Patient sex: M
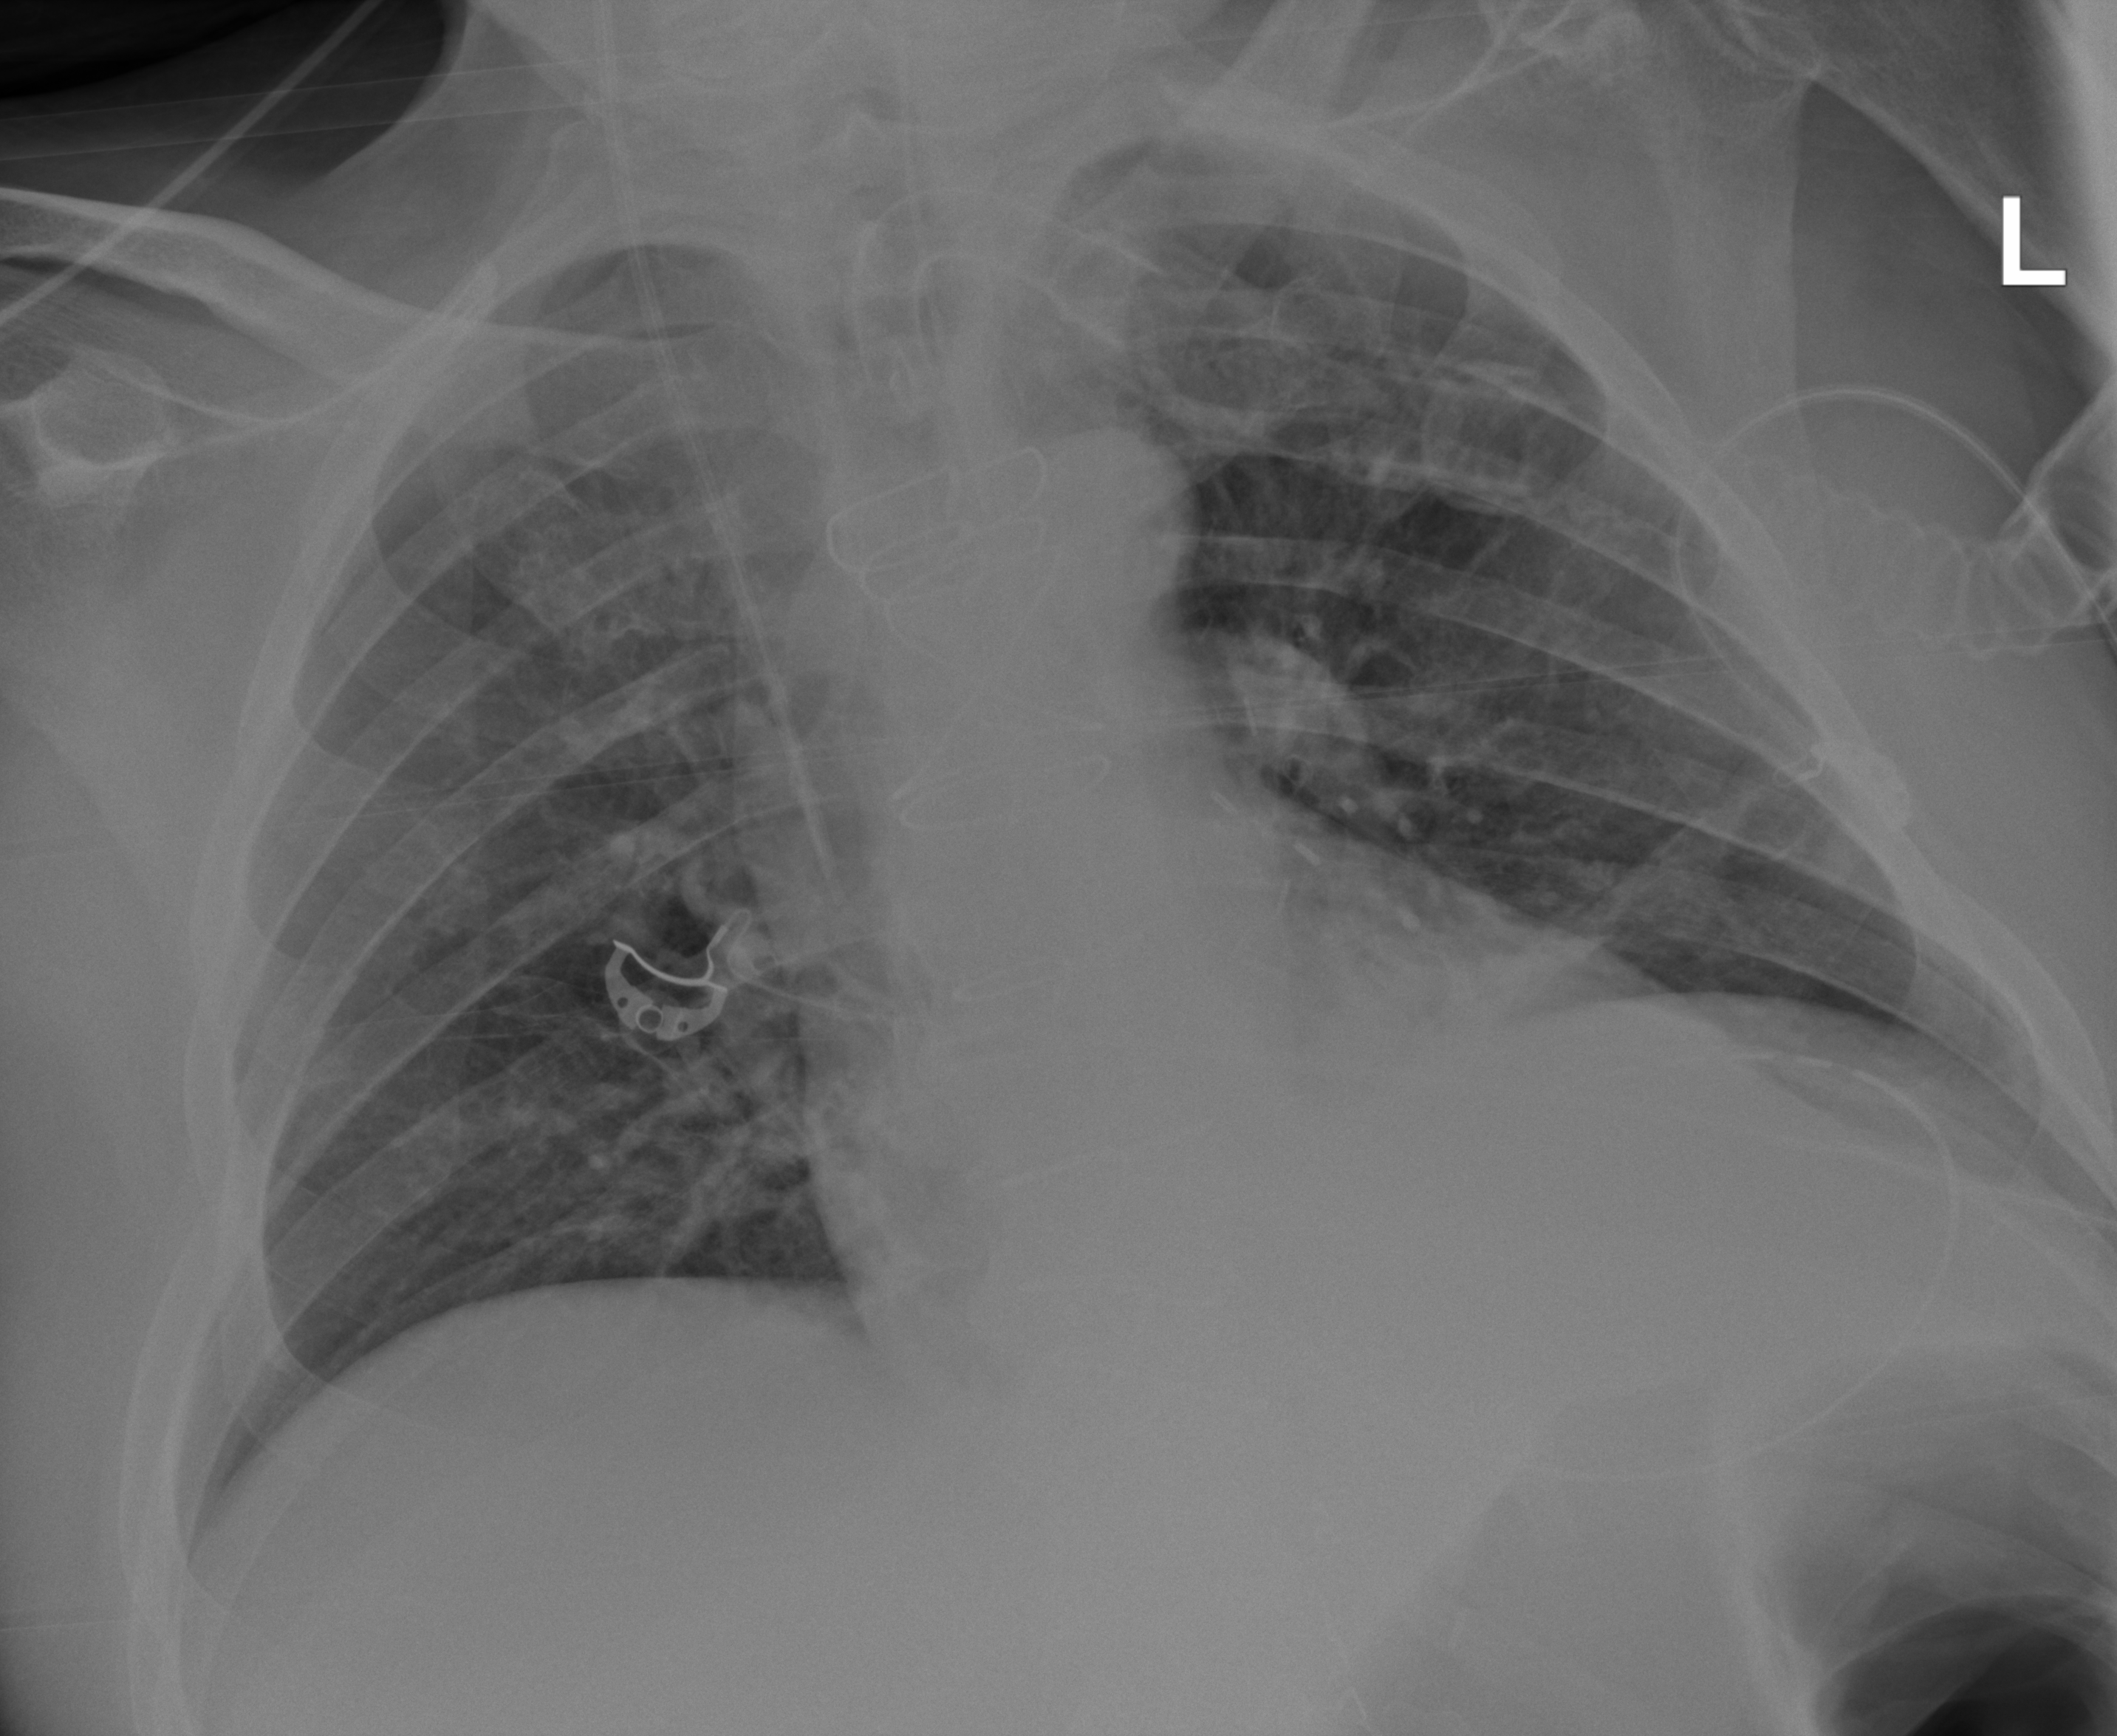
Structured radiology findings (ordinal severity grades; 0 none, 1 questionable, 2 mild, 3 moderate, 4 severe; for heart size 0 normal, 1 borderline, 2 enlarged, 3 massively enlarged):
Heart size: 1
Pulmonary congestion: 2
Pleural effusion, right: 0
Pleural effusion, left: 0
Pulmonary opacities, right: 0
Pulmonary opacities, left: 0
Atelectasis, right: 0
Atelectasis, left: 2